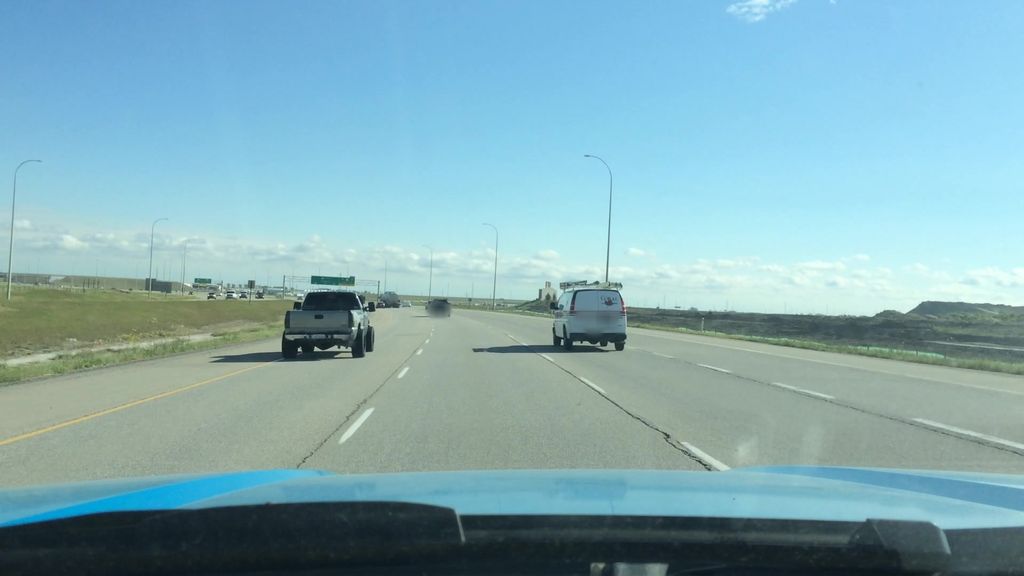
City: calgary